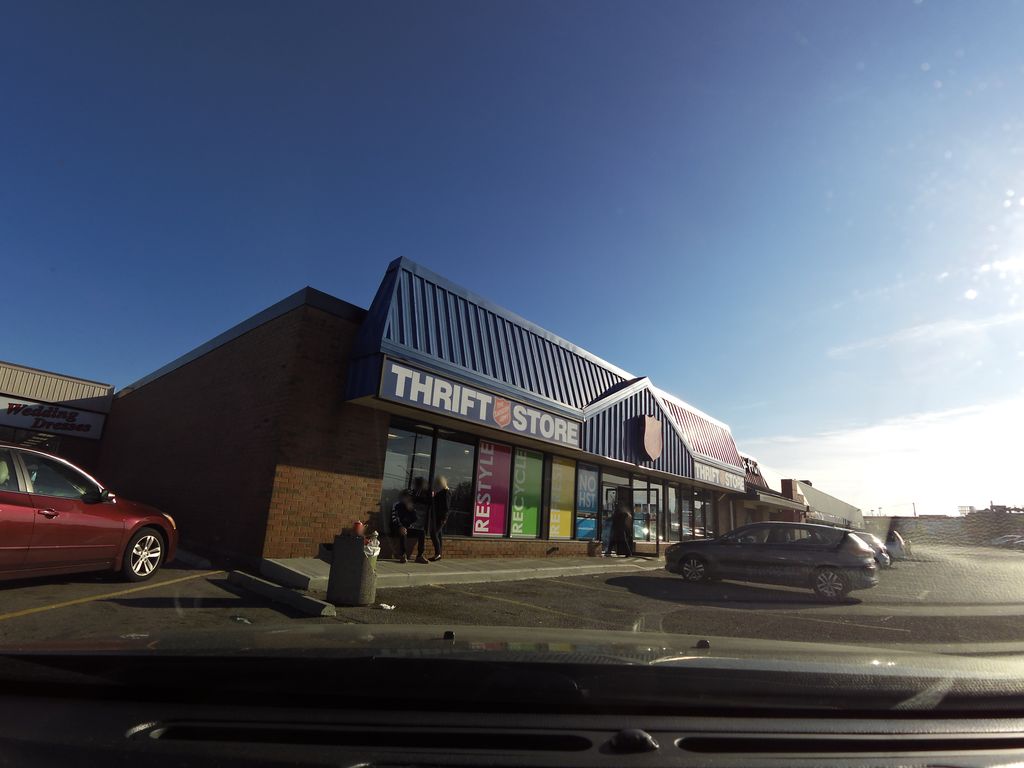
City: hamilton